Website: home-depot
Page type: review-order
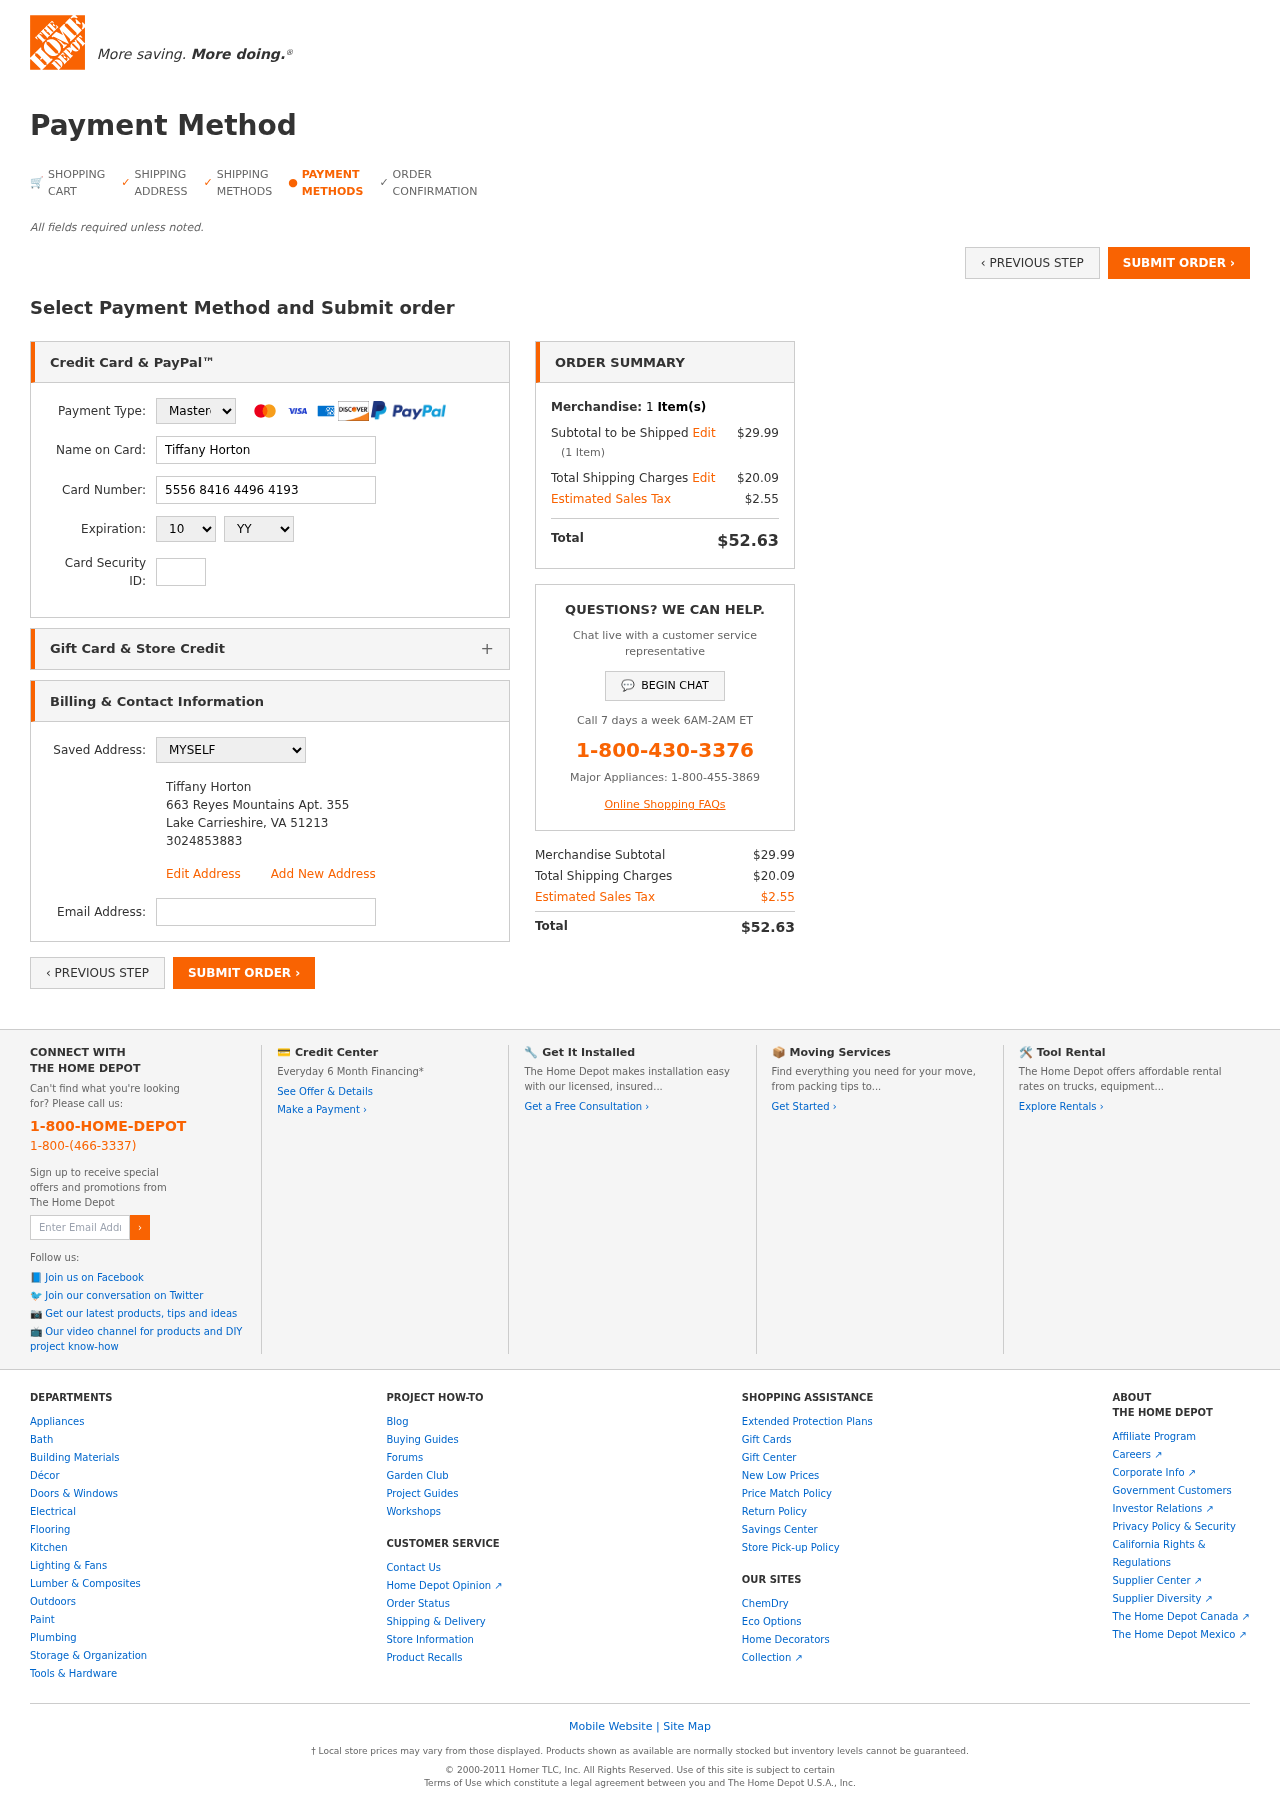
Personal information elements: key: PII_CARD_CVV
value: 818
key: PII_CARD_EXPIRY_MONTH
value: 10
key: PII_CARD_EXPIRY_YEAR
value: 26
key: PII_CARD_NUMBER
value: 5556 8416 4496 4193
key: PII_CARD_TYPE
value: Mastercard
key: PII_EMAIL
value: thorton@gmail.com
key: PII_FULLNAME
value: Tiffany Horton
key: PII_FULLNAME2
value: Tiffany Horton
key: PII_STREET2
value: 663 Reyes Mountains Apt. 355
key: PII_CITY2
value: Lake Carrieshire
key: PII_STATE_ABBR2
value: VA
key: PII_POSTCODE2
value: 51213
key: PII_PHONE2
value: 3024853883
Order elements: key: ORDER_NUM_ITEMS
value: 1
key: ORDER_SUBTOTAL
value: $29.99
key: ORDER_NUM_ITEMS2
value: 1
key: ORDER_SHIPPING_COST
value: $20.09
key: ORDER_TAX
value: $2.55
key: ORDER_TOTAL
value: $52.63
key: ORDER_SUBTOTAL2
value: $29.99
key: ORDER_SHIPPING_COST2
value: $20.09
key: ORDER_TAX2
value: $2.55
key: ORDER_TOTAL2
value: $52.63